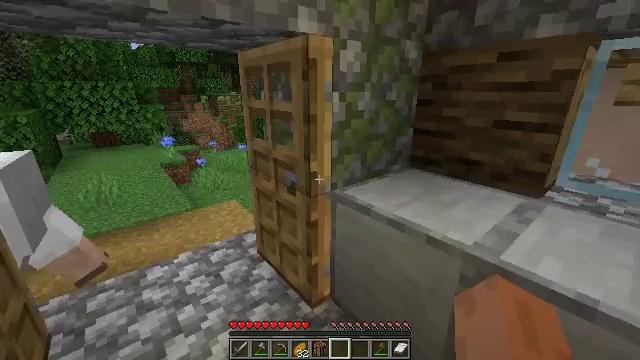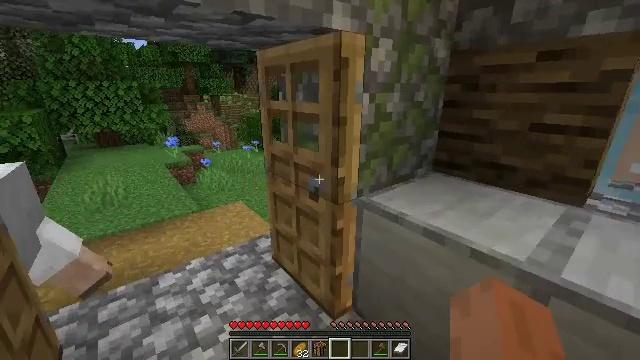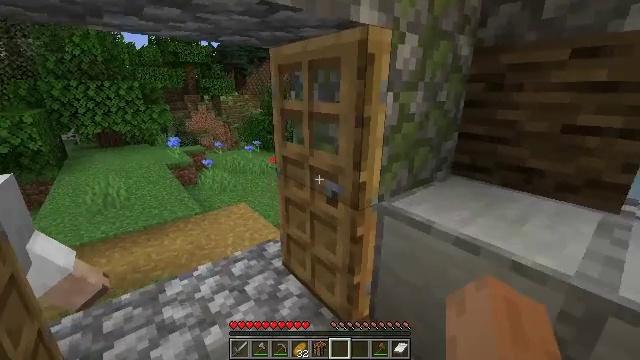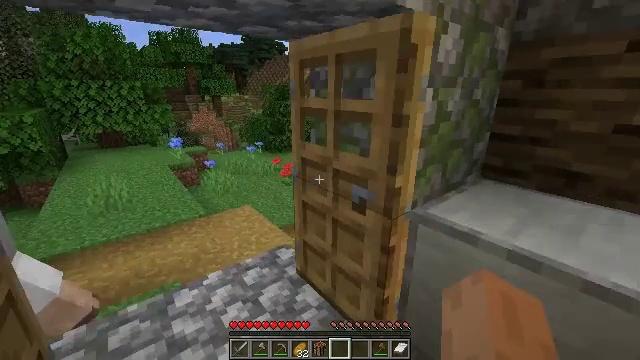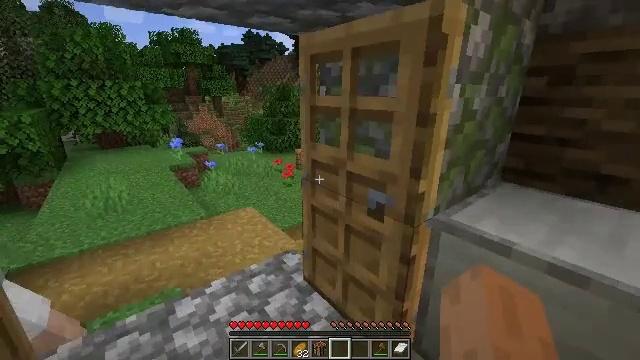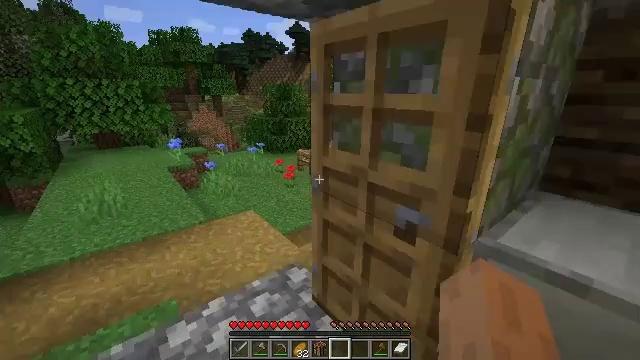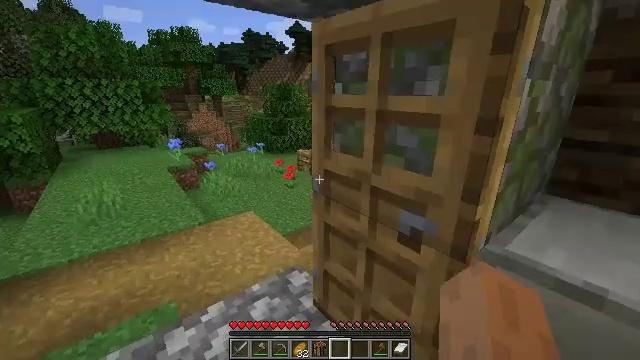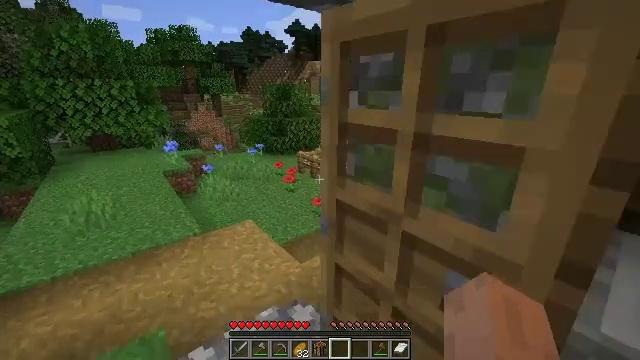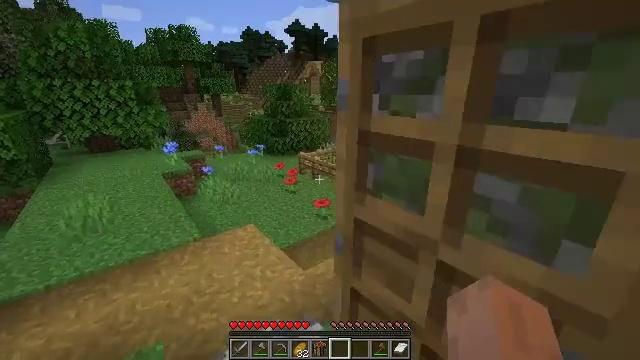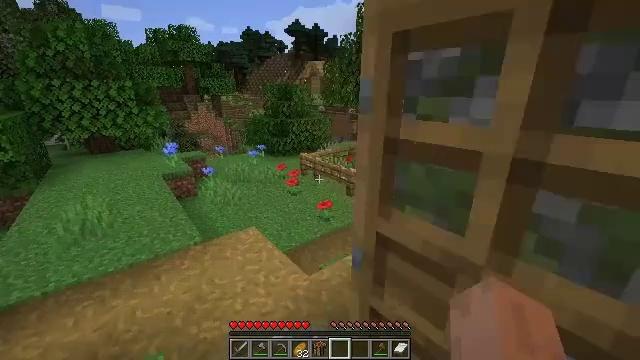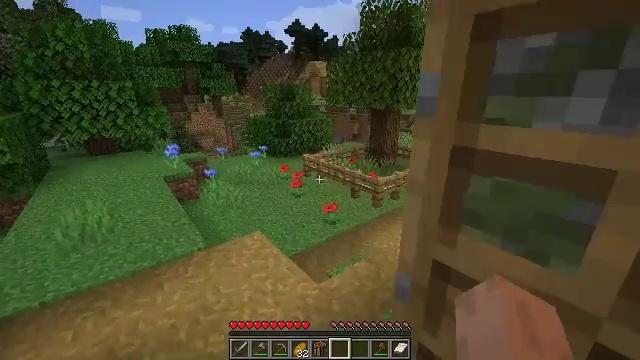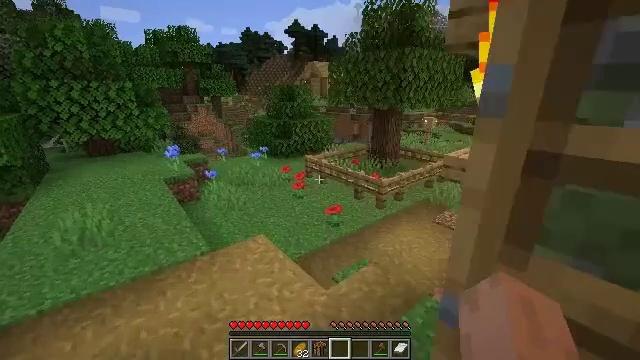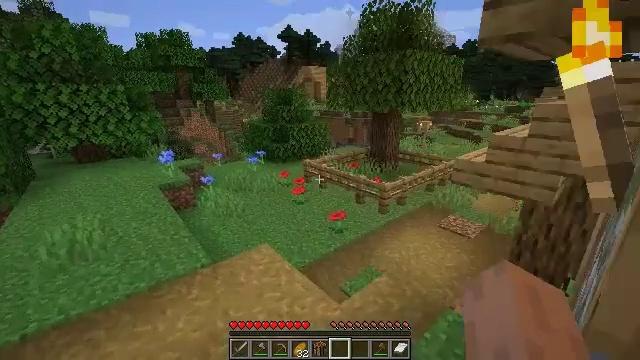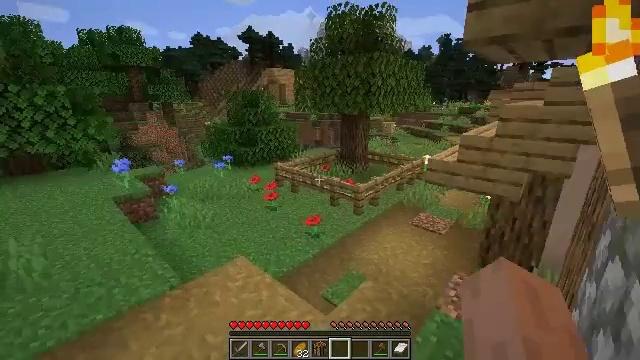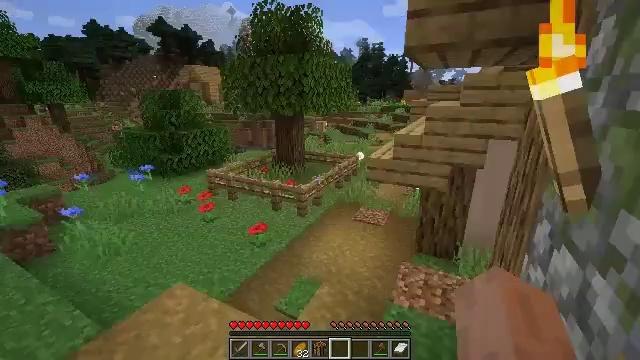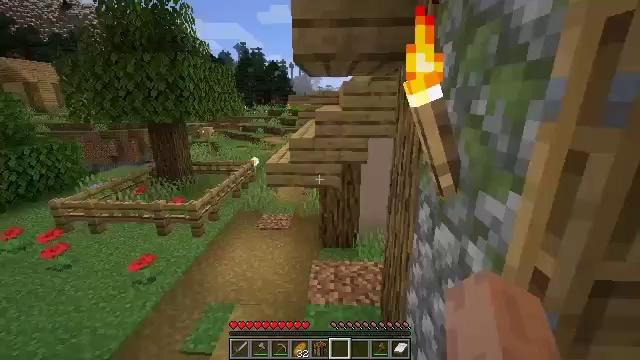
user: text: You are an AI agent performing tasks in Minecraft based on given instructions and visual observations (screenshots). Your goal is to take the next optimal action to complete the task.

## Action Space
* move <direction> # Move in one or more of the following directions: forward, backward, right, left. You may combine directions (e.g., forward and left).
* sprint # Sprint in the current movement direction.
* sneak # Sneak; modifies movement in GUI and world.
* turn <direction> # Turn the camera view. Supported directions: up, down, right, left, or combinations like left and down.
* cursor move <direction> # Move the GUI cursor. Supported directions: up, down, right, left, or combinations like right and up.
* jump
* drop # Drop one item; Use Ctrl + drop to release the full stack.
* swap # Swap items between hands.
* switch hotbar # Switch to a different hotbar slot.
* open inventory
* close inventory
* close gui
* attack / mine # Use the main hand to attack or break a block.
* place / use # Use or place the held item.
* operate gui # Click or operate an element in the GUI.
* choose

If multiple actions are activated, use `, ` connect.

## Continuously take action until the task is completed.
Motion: motion action
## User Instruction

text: Reclaim the grass path segment.
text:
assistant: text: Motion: move forward and move left
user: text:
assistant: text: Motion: move forward and move left
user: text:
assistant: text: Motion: move forward and move left
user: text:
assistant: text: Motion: move forward
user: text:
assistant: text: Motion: move forward
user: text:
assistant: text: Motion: move forward
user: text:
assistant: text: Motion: move forward
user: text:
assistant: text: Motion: move forward and move left
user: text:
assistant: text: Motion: move forward and move left
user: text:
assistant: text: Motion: move forward and move left
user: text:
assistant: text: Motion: move forward and move left
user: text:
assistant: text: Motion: move forward and move left, turn right
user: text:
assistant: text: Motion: move forward and move left, turn right
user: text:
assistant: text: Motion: move forward and move left, turn right
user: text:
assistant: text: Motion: move forward and move left, turn right
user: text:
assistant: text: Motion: move forward, turn right
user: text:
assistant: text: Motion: move forward
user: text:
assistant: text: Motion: move forward
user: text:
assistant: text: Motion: move forward, sprint
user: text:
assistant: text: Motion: move forward, sprint, turn left
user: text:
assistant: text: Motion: move forward, sprint
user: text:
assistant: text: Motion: move forward, sprint
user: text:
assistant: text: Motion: move forward and move left, turn left
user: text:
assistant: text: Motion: move forward and move left
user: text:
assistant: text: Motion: move forward and move left
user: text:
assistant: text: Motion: move forward and move left
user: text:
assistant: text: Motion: move forward and move left, turn right
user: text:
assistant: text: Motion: move forward and move left, turn right
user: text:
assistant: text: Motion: move forward and move left
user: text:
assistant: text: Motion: move forward and move left